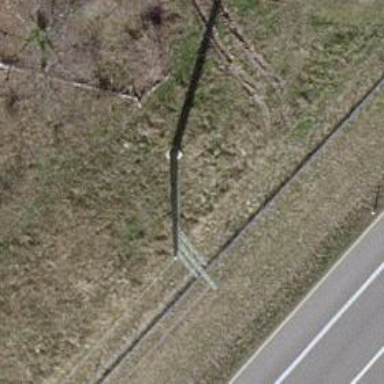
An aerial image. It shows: Power line with three cables.